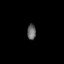
Tissue: prostate
Cell type: Fibroblasts
Senescence score: 0.7681
Nuclear area (px): 131
Mean DAPI intensity: 102.611